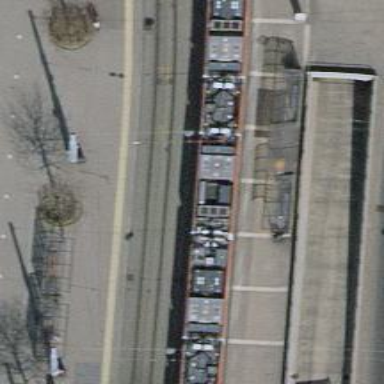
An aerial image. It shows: Tram stop with stop position for public transport.